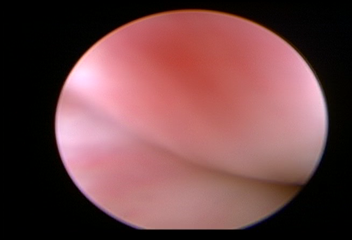
Modality: WLC
Class: Normal mucosa
Bladder cancer association: No